Interaction volume radius: 5 \u00c5
Interaction volume height: 25 \u00c5
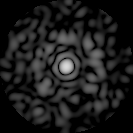
Disorder parameter: 0.796